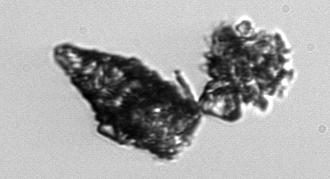
Label: Tintinnopsis